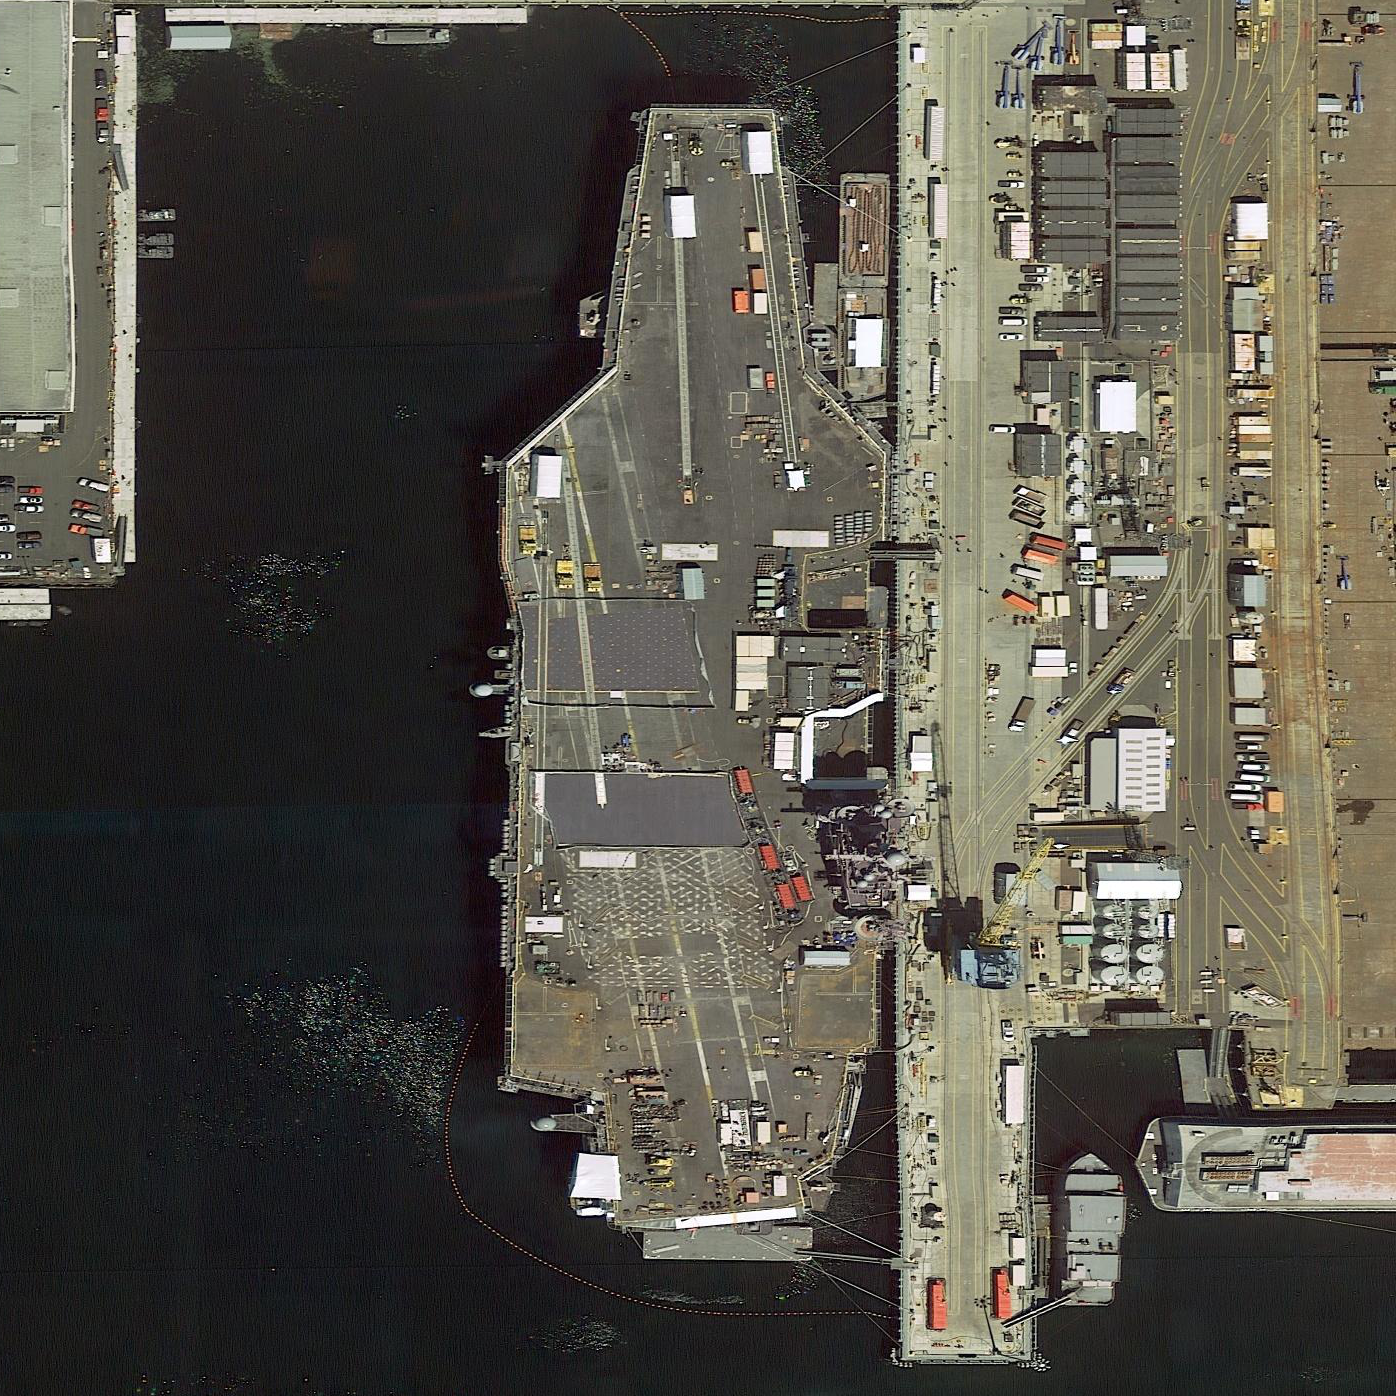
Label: Nimitz-class_aircraft_carrier